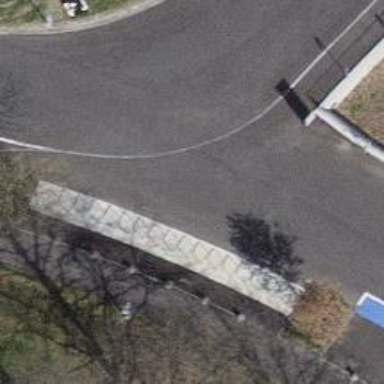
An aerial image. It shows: Bicycle parking area with stands available.